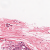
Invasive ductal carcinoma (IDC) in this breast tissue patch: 0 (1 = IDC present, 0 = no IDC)